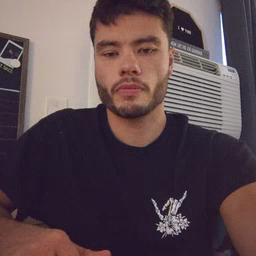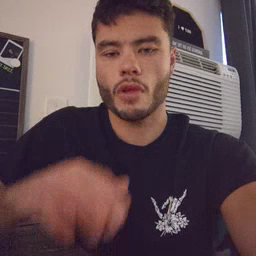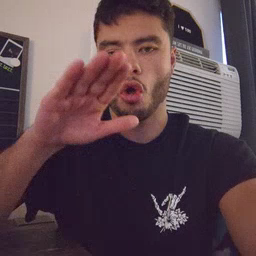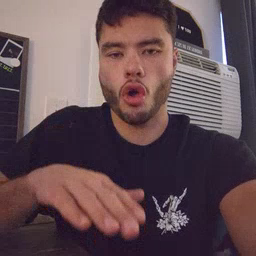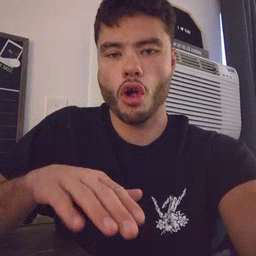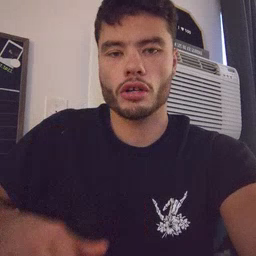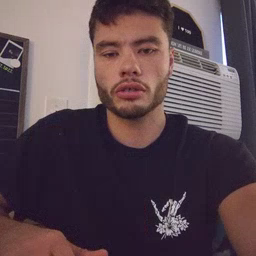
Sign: on